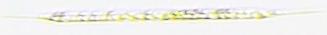
Label: Rhizosolenia